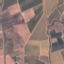
Land use / land cover: PermanentCrop